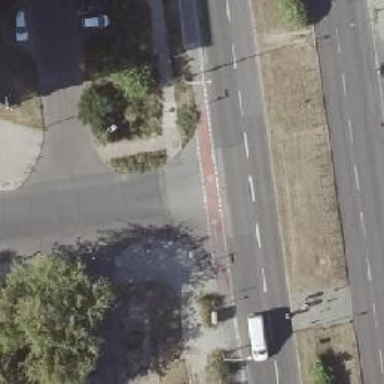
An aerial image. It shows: Road with "give way" sign.